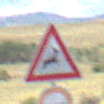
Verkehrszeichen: WildwechselLinks
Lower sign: Ueberholverbot
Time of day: Midday
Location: Outdoor (Nature)
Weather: PartlyCloudy
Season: NotSpecified
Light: Natural